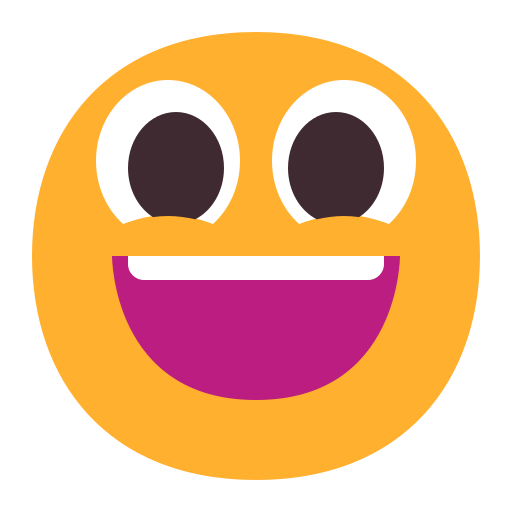
grinning face with big eyes flat